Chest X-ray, AP view. Patient: 16 years old, sex F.
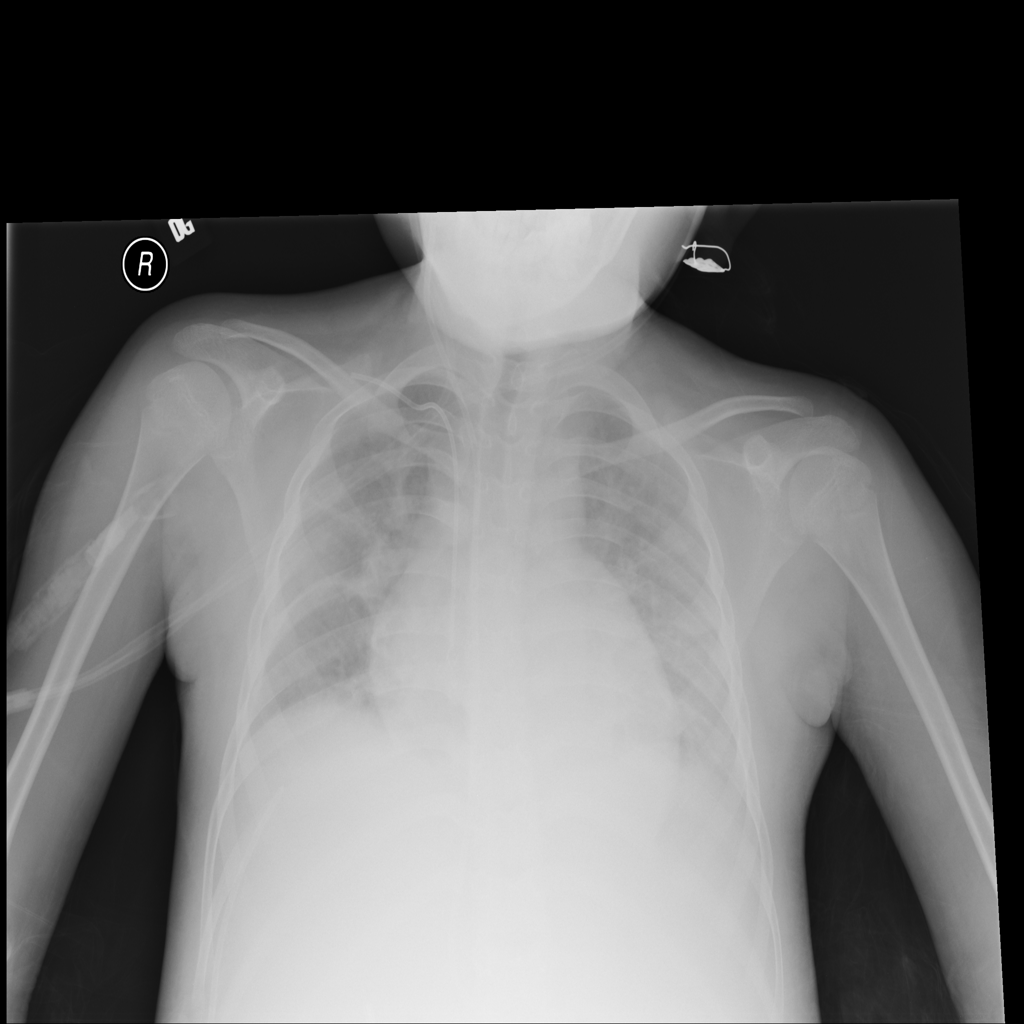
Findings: Edema, Effusion, Infiltration